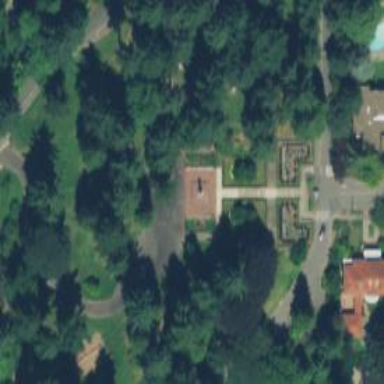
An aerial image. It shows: Historic memorial.